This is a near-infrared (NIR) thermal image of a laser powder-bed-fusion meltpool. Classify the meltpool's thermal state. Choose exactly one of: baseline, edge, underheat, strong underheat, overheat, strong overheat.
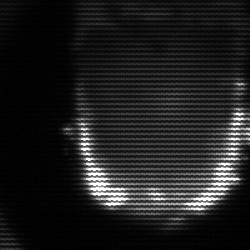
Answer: baseline